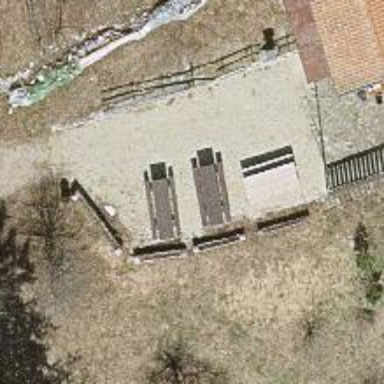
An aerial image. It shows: Picnic table located in leisure land area.